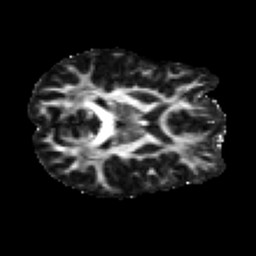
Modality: FA
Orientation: axial
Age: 21
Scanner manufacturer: siemens
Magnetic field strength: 3 T
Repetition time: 2.2 s
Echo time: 0.084 s